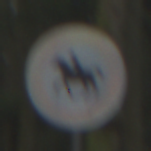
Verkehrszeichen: VerbotReiter
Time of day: Midday
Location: Outdoor (Nature)
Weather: Overcast
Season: NotSpecified
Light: Natural